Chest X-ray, AP view. Patient: 40 years old, sex M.
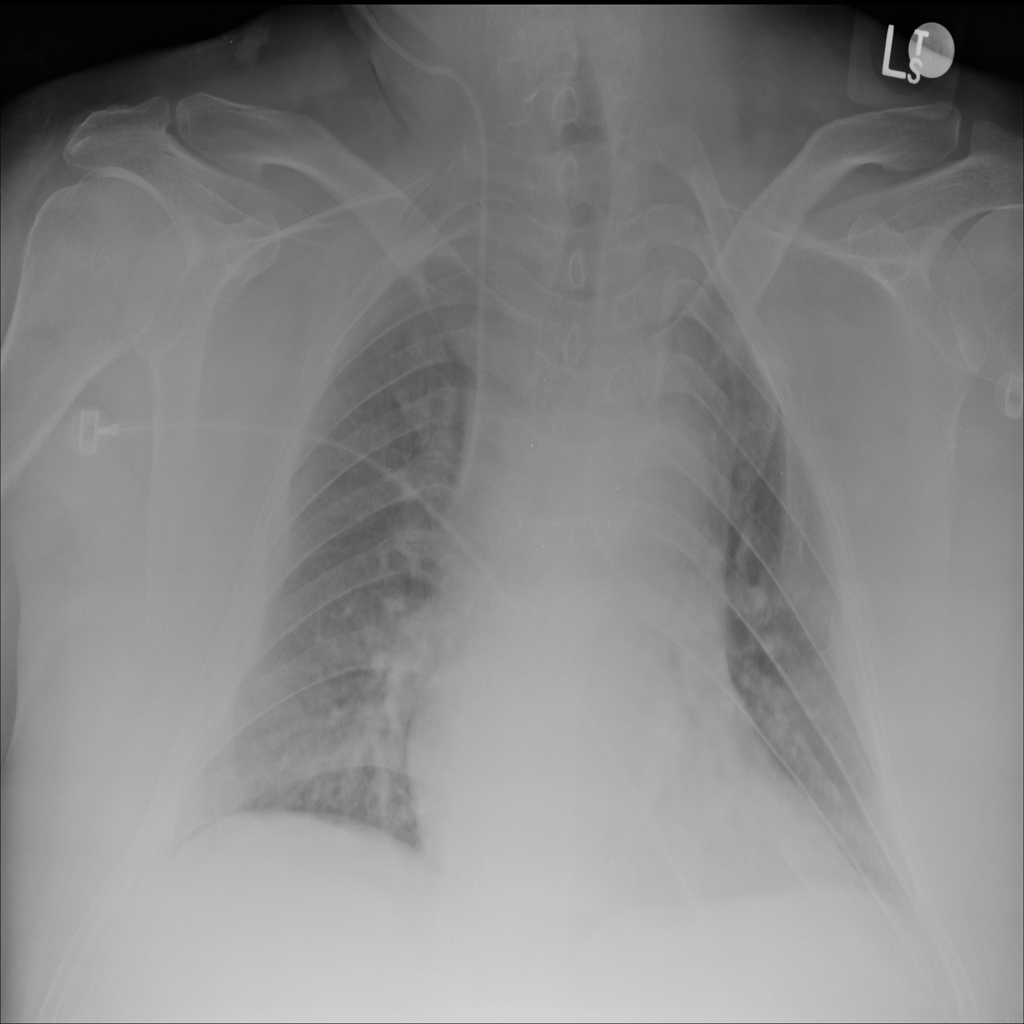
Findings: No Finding